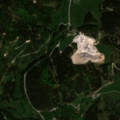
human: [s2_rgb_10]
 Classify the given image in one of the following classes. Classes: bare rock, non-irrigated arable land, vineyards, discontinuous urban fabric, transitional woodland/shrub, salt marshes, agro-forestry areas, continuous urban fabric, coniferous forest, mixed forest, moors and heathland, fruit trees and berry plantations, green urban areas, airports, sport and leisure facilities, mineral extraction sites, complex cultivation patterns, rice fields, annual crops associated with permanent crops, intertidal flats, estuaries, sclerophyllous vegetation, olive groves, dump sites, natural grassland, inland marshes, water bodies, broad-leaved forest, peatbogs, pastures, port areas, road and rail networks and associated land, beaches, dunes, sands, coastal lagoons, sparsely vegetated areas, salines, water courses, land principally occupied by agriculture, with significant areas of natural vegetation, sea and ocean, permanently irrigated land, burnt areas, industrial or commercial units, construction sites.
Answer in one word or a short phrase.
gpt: pastures, coniferous forest, mixed forest